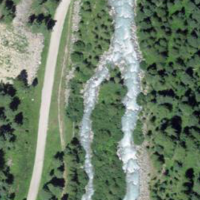
EUNIS habitat code: 43
Species observed at this site:
Nucifraga caryocatactes